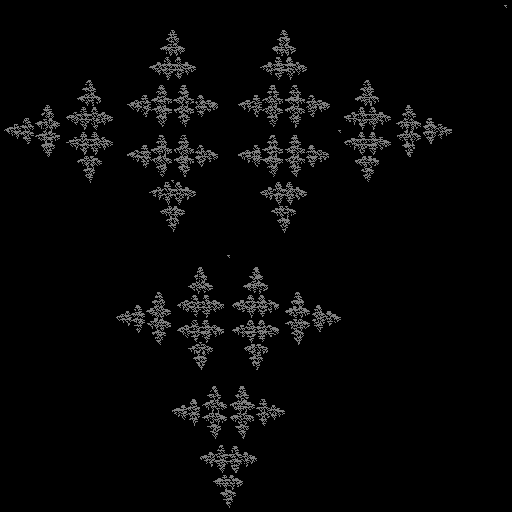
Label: crystal